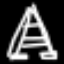
Label: The Eiffel Tower